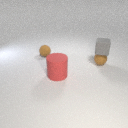
small brown rubber sphere to the right of large red rubber cylinder